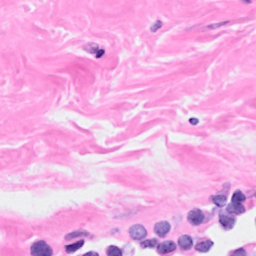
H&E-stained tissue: Breast